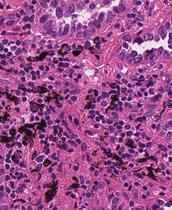
Tumor epithelial tissue: yes
Tumor-associated stroma tissue: yes
Normal tissue: no